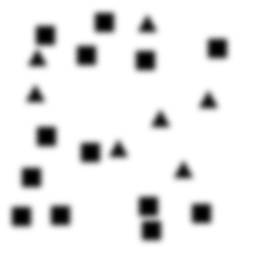
Squares: 13
Triangles: 7
Stars: 0
Total shapes: 20